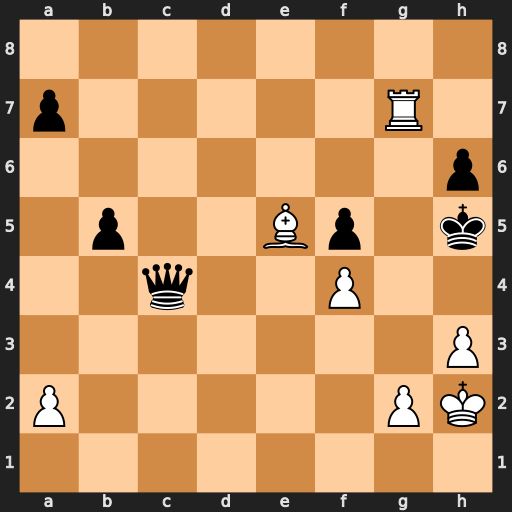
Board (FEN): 8/p5R1/7p/1p2Bp1k/2q2P2/7P/P5PK/8
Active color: w
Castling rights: -
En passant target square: -
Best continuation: g4+ fxg4 hxg4+ Kh4 Bf6#